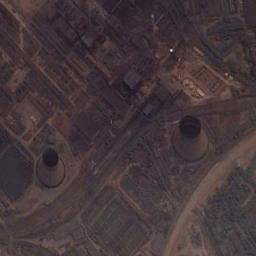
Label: thermal_power_station